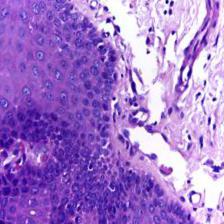
Diagnosis: Normal